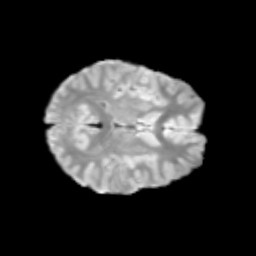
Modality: T2w
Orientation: axial
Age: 10
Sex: female
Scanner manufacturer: siemens
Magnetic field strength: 3 T
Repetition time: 3.8 s
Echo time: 0.07 s